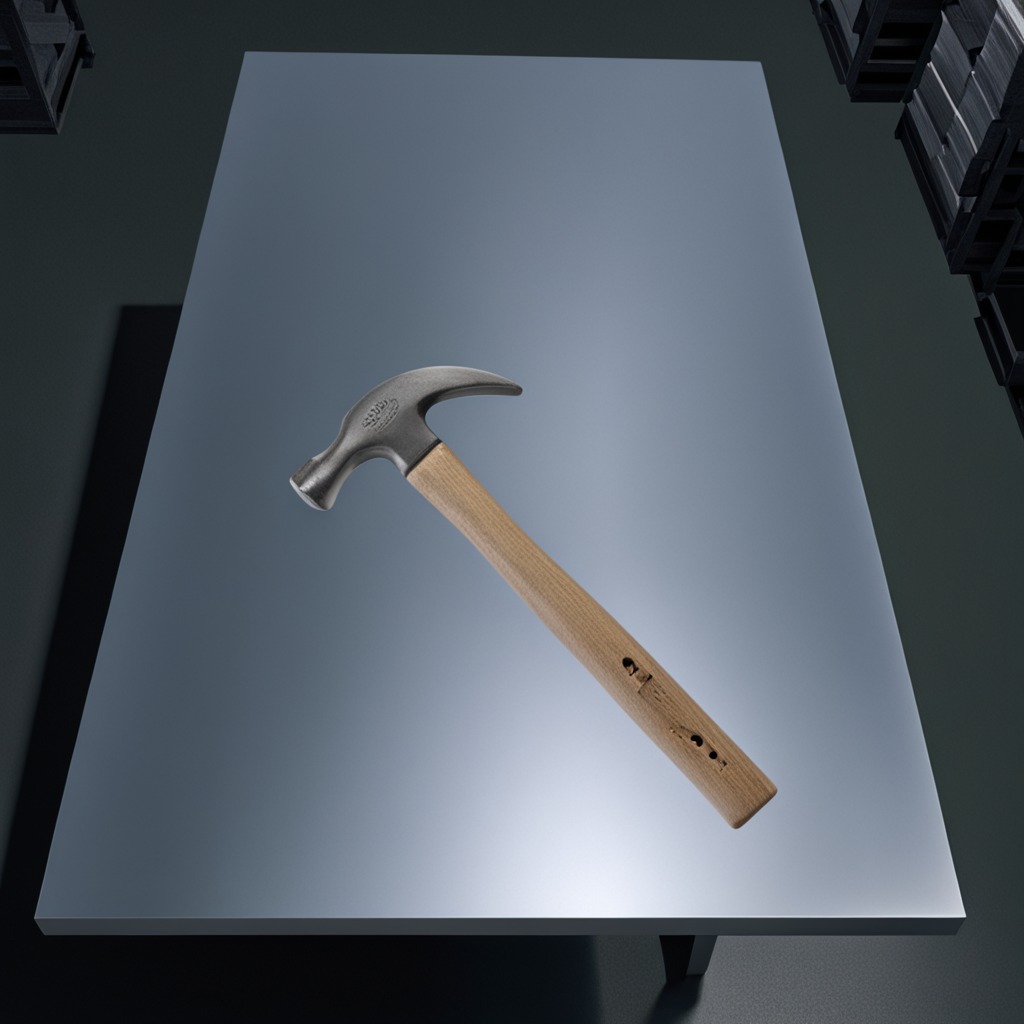
A hammer is lying on the tabletop in the evening.